Question: I have a table (a single table) like the picture below. to find the total $ Order 1, I can use SUMPRODUCT(Price,QTY1), SUMPRODUCT(Price,QTY2), however I would like to know the total $ order but devised into A,B,C. The important things I really like to keep structure of the table.

Is there any function like SUMPRODUCTIF. If not, is there anyway to make achieve what I would like to achieve?
I could make another column and do the QTY*Price to do the SUMIF. However, it adds extra columns
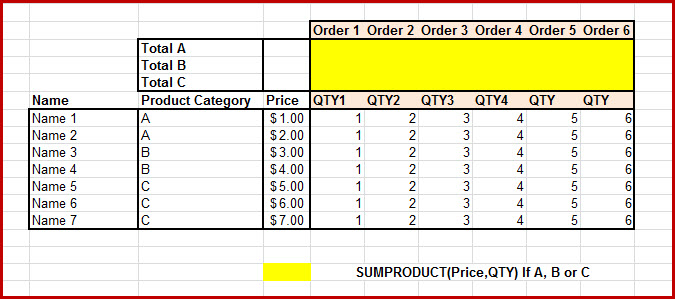
Answer: '''
=SUMPRODUCT(Price*QTY1*(Category="A"))
'''
should do the job, with Category being the name of your "Product Category" column (that containing the letters "A", "B", "C").